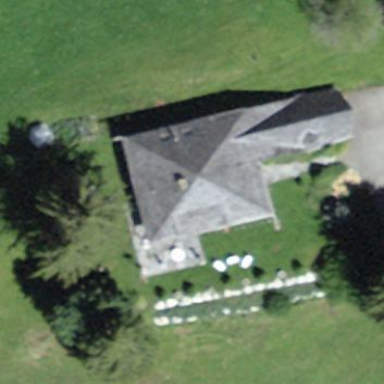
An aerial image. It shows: Detached building.